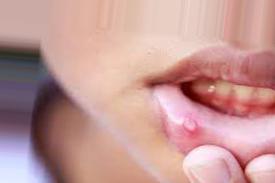
Condition: Mouth Ulcer